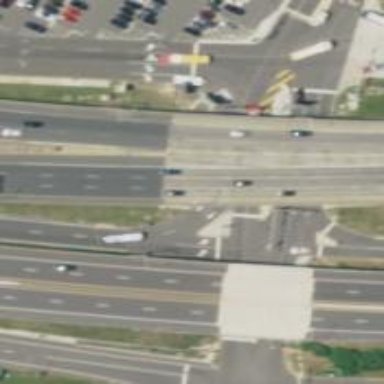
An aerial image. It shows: Asphalt motorway link.